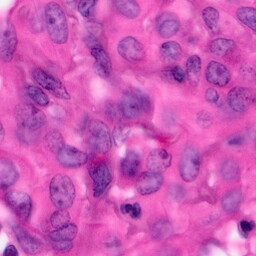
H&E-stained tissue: Pancreatic